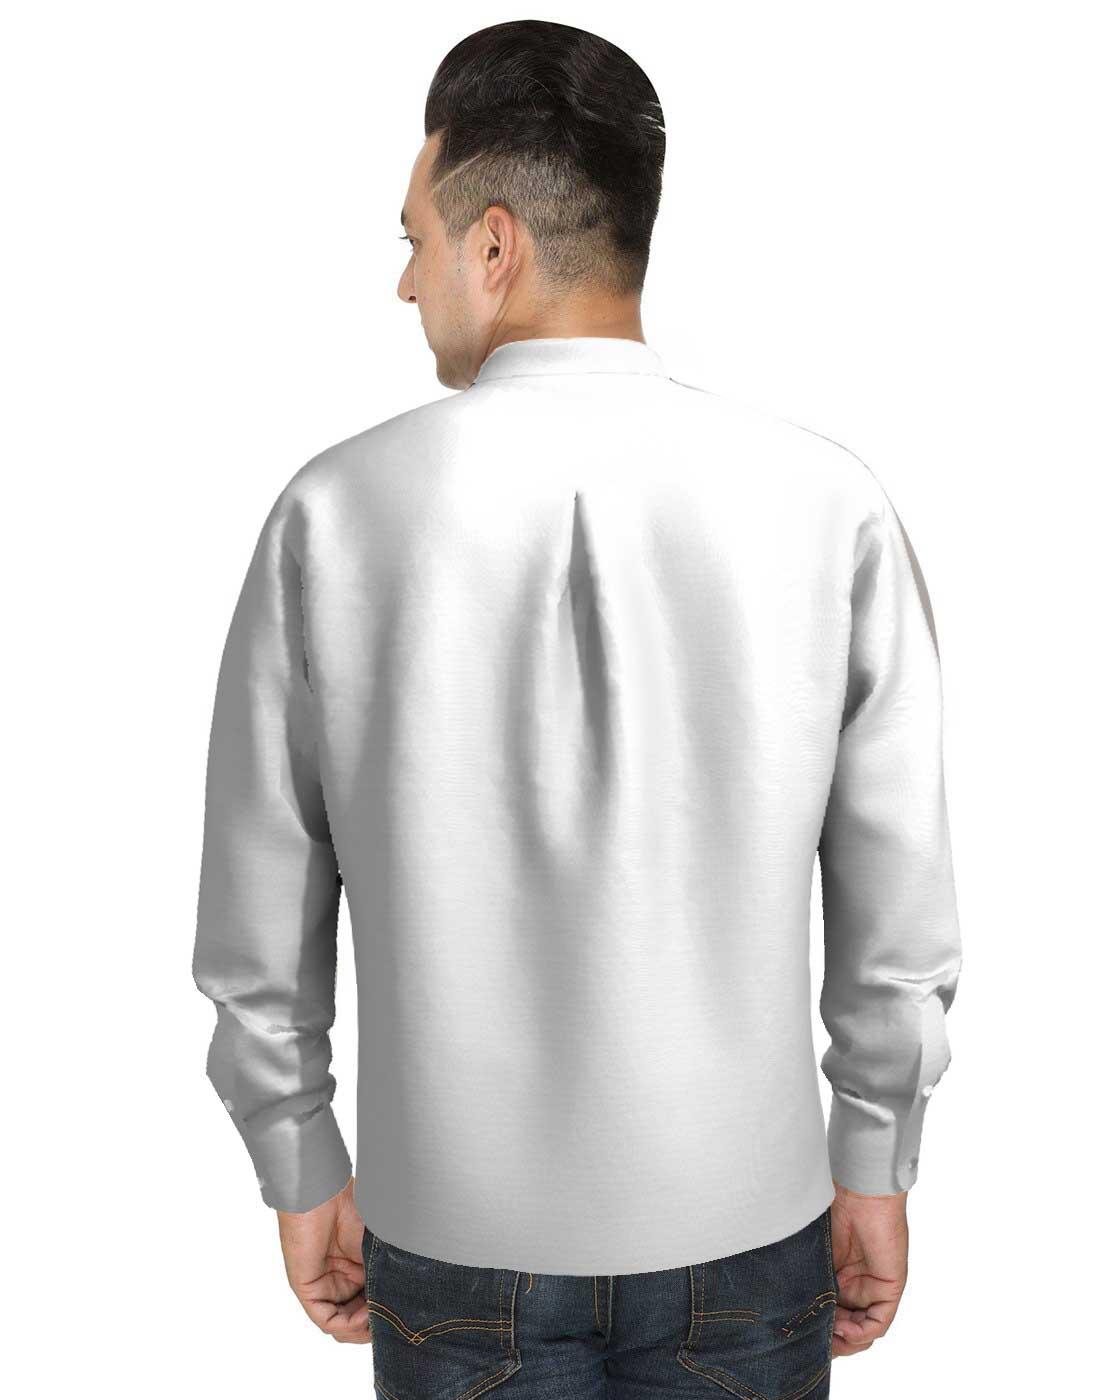
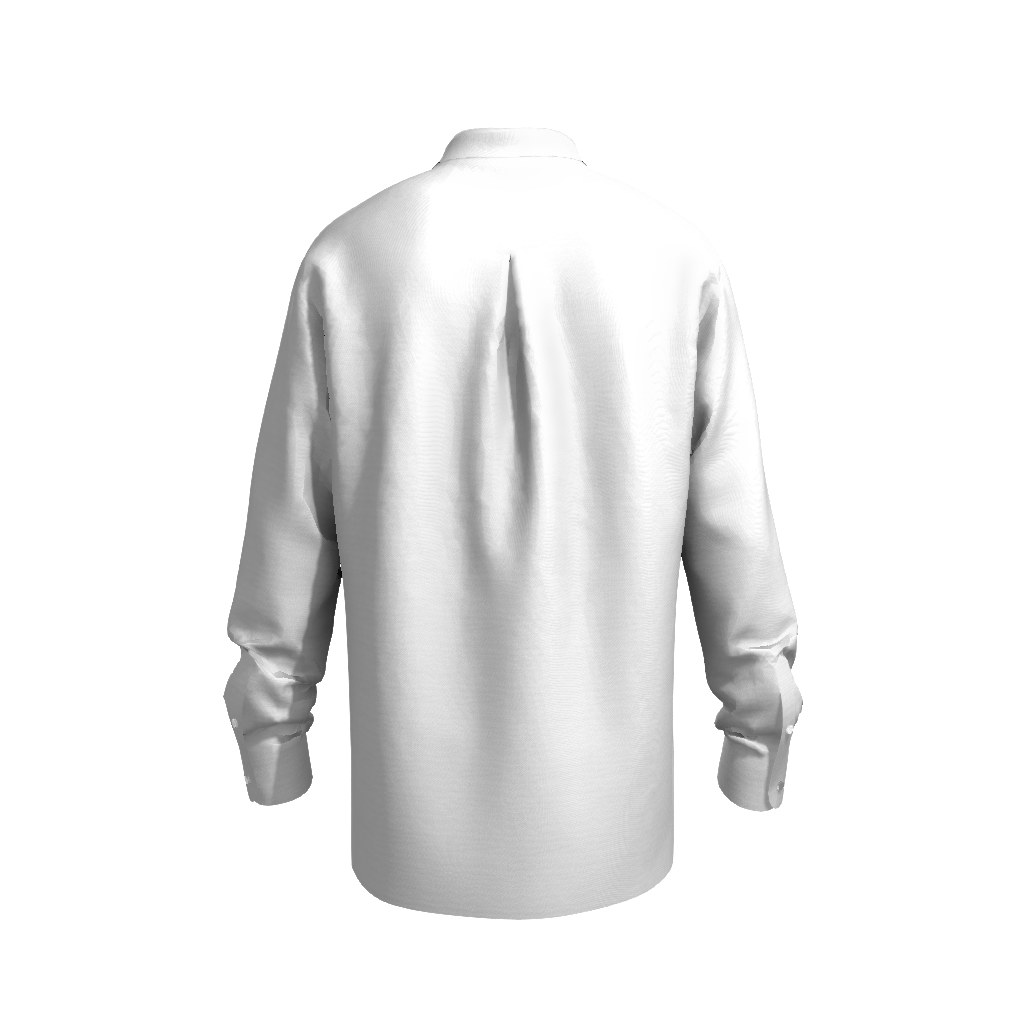
Clothing description: white regular fit button up tee